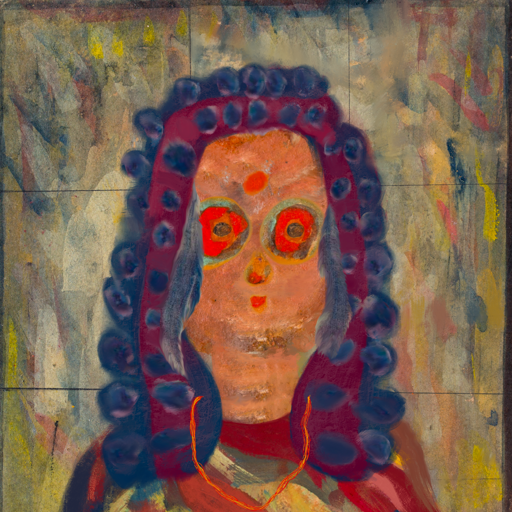
Background: GypsyMother, Head And Neck Front: Boggyland, Face Front: Sisters, Bust: Mother_And_Son_Son, Hair Front: Hill_Girl, Head Accessory: Blank, Second Necklace: Gypsy_Mother_2, Necklace: Blank, Baby: Blank